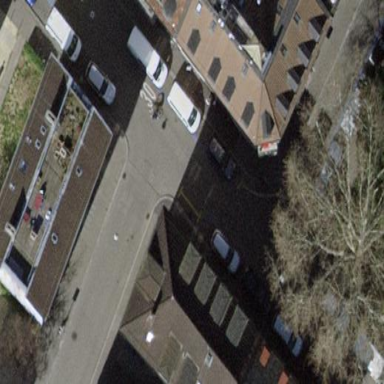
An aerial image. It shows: Parking lane.